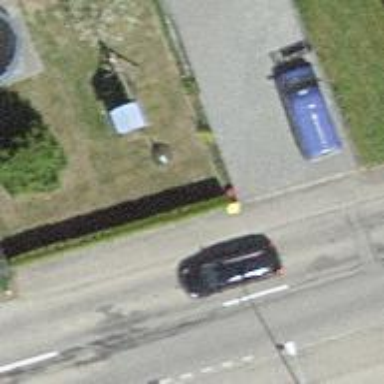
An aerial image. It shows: Post box is visible.